Interaction volume radius: 10 \u00c5
Interaction volume height: 20 \u00c5
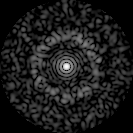
Disorder parameter: 0.8457